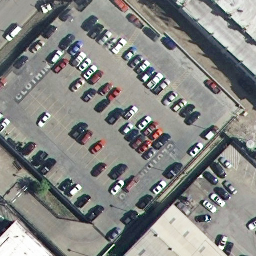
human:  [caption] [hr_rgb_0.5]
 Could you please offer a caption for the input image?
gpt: It is a parking lot with many cars parked scatteredly and some parking spots are free .

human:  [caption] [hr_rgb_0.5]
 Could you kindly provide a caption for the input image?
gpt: Lots of cars parked scatteredly in the parking lot .

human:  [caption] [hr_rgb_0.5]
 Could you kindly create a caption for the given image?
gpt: Lots of cars parked in the parking lot .

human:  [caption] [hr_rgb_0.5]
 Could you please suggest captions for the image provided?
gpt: Many cars parked scatteredly with some empty parking spaces in the parking lot .

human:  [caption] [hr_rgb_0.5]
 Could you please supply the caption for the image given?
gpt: Many cars parked scatteredly with some free parking spots in the parking lot .